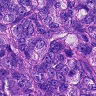
Metastatic tissue present: yes